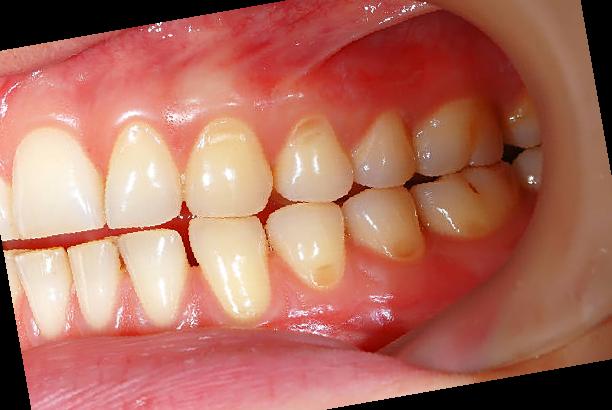
Condition: Gingivitis